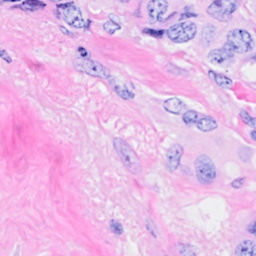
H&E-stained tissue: Breast